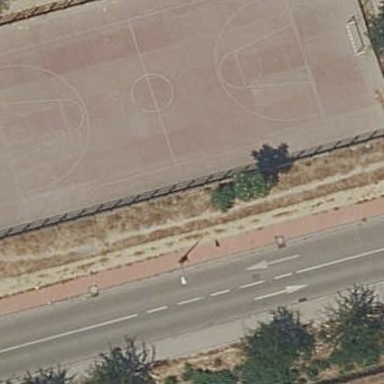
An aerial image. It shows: Fenced pitch for futsal and basketball games.